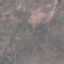
Land use / land cover: HerbaceousVegetation